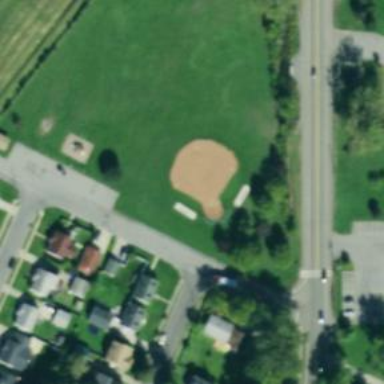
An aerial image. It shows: Baseball pitch with sand surface.